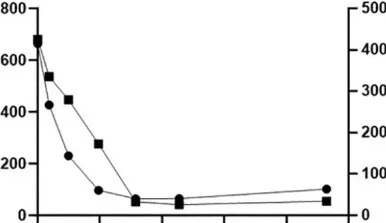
The cortisol and estradiol plotted against time (02/08/2020 to 04/03/2023): the initial sex hormone laboratory assessment was dated 02/08/2020, followed by subsequent assessments at approximately 1-month (23/09/2020), 3-month (24/11/2020), 6-month (01/03/2021), 9-month (13/06/2021), and 15-month (15/11/2021) intervals from the initial test, culminating in the final follow-up assessment in 04/03/2023.
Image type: pathology (pas)